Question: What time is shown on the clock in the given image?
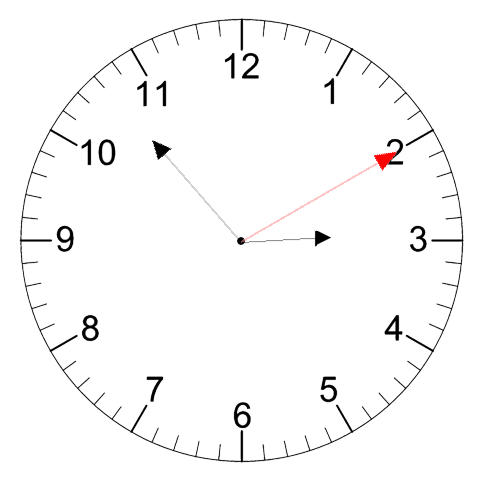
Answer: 02:53:10